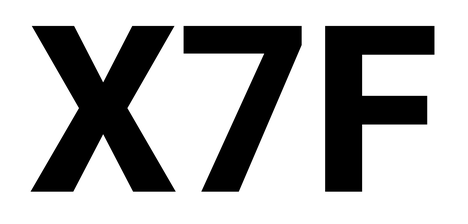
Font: Roboto_ExtraBold